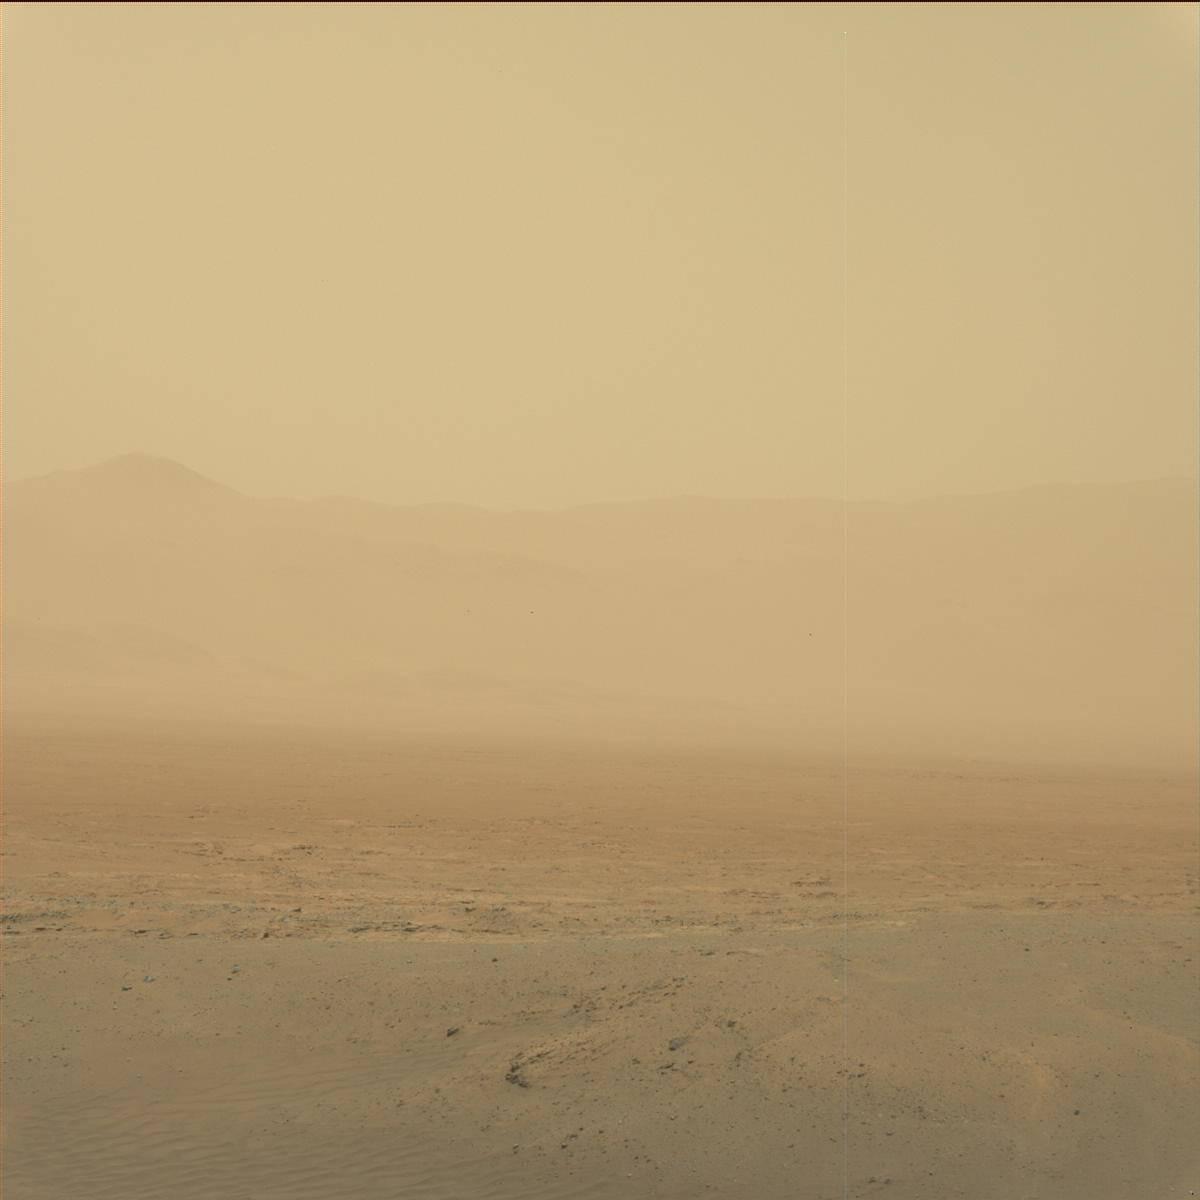
Terrain classes present: Ridge, Sand / Soil, Sky